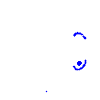
Particle: proton